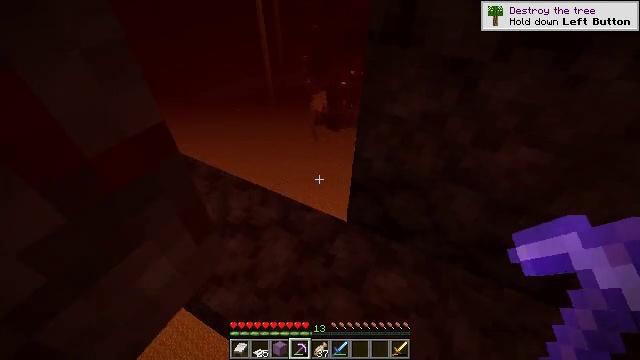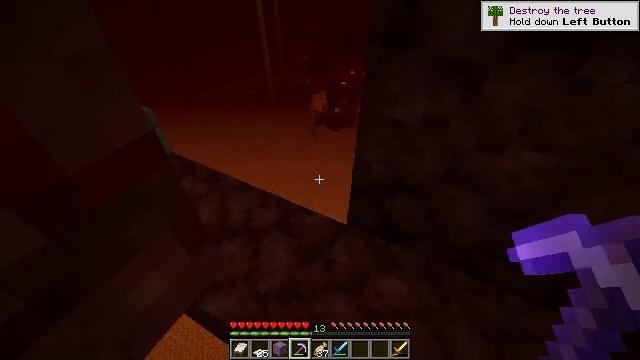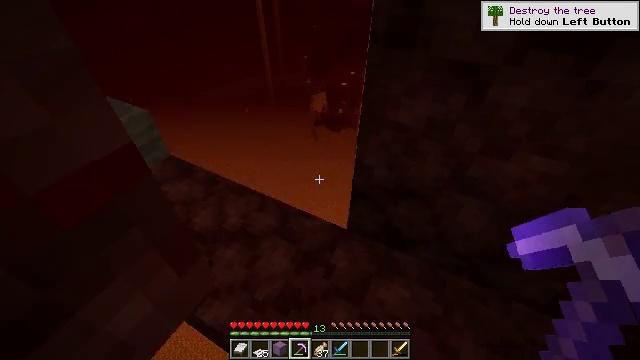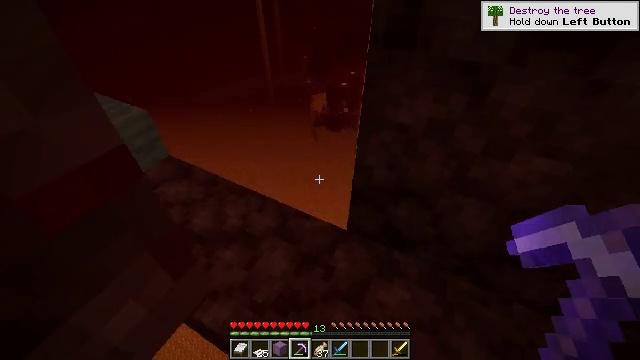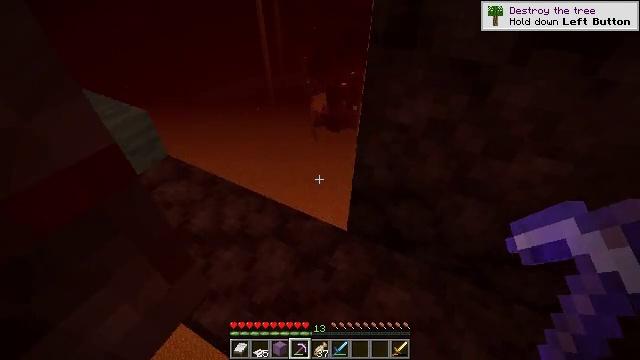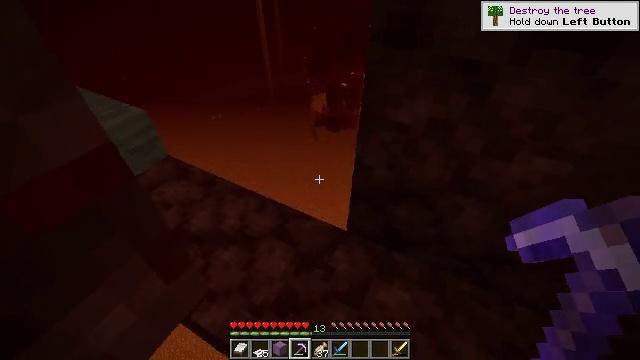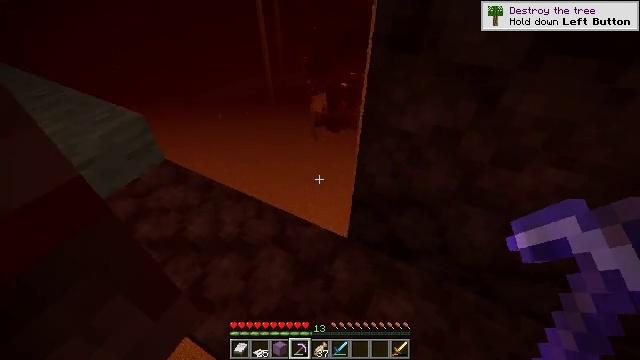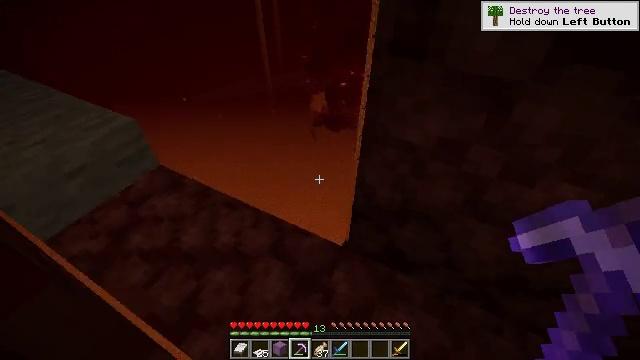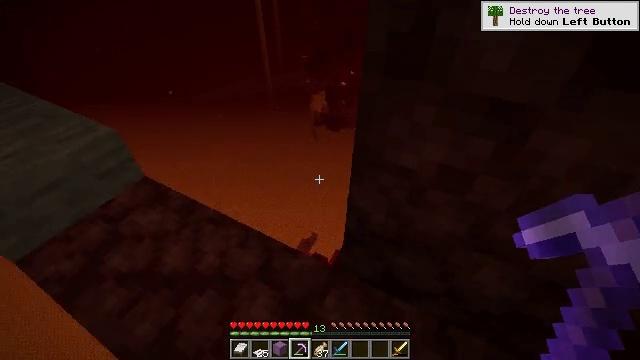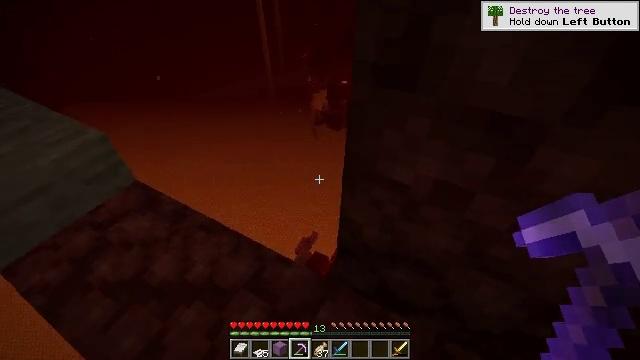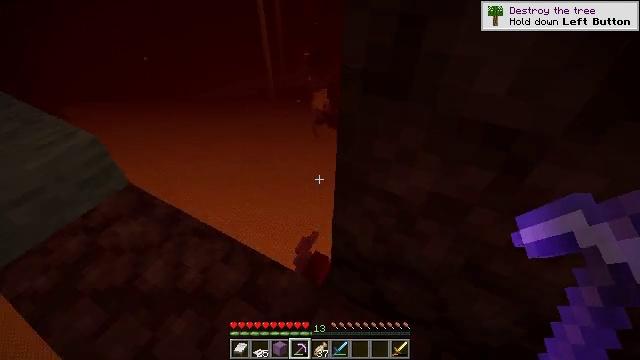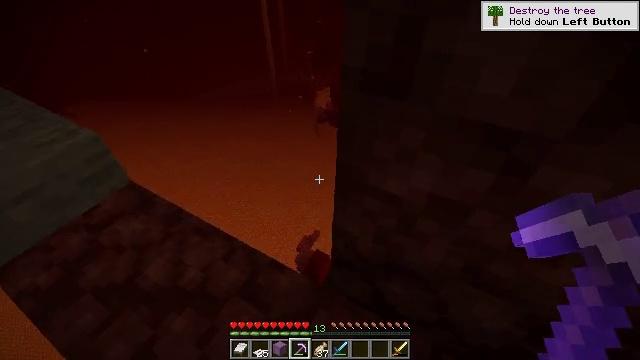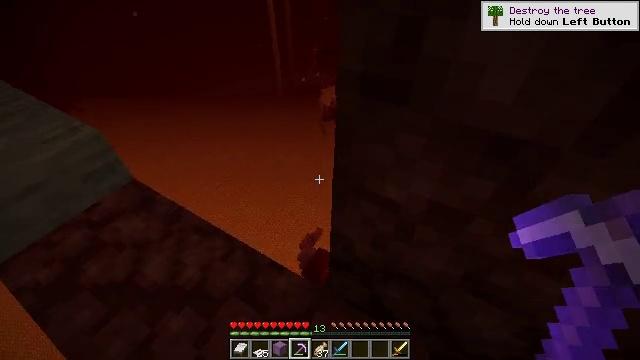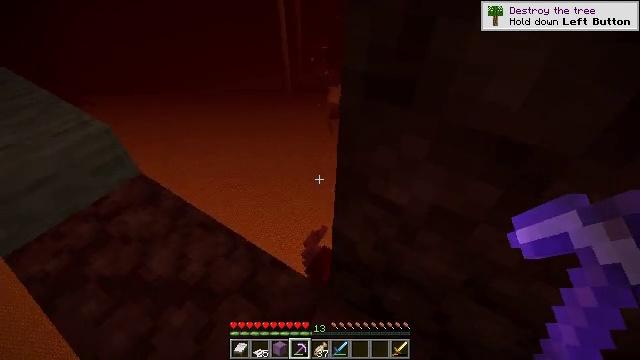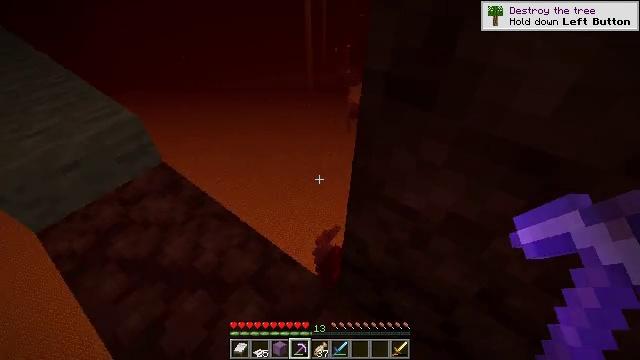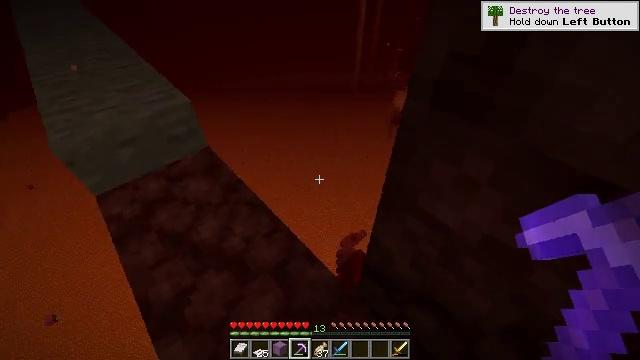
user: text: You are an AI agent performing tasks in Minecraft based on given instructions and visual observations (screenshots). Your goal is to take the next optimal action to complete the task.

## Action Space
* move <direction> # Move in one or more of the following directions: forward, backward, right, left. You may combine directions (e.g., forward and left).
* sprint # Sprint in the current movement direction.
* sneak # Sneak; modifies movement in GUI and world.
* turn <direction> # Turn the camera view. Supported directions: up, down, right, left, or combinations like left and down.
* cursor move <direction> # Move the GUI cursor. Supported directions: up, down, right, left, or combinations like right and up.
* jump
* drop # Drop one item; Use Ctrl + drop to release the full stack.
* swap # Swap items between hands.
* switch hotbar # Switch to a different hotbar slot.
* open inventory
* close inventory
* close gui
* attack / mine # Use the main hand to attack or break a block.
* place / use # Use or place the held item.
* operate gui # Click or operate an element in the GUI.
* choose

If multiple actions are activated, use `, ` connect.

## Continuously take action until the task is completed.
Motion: motion action
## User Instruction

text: Drop a golden sword.
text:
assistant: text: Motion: no_op
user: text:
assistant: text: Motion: no_op
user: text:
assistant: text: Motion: no_op
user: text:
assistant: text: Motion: no_op
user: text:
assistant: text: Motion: no_op
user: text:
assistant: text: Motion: move forward
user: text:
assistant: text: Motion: move forward
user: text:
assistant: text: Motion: move forward
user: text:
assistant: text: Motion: no_op
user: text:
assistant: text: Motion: no_op
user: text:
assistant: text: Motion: no_op
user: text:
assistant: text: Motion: turn left
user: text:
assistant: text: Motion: turn left
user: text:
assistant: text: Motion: turn left
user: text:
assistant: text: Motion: turn left
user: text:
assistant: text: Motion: turn left
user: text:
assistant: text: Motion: turn left
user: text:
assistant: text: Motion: turn left
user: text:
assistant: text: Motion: no_op
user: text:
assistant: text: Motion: sneak, turn left and down
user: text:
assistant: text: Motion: sneak, turn left
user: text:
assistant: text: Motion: sneak
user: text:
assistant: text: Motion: move forward, sneak, turn down
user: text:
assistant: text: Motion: move forward, sneak, turn right and down
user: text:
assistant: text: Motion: move forward, sneak, turn right and down
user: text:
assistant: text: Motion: move forward, sneak, turn right and down
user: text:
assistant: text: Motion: move forward, sneak, turn right and down
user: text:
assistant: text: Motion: move forward, sneak, turn right and down
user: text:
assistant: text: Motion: move forward, sneak, turn right and down
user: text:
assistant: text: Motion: move forward, sneak